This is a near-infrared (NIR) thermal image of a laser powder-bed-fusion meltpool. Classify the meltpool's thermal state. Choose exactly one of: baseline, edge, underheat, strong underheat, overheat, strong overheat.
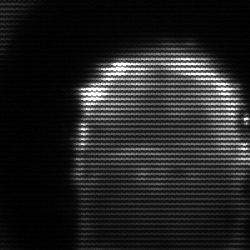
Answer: baseline